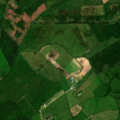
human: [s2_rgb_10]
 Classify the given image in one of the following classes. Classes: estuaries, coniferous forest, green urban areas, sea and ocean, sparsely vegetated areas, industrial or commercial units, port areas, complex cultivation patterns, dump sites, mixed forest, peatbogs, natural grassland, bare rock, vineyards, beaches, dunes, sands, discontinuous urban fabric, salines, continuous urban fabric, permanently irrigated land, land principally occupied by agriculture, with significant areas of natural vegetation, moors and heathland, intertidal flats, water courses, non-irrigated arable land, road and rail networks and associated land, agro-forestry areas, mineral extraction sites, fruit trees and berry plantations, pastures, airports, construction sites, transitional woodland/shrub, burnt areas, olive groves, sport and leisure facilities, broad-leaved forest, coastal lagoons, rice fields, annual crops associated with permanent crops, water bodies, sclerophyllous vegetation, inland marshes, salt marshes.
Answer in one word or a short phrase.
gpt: pastures, land principally occupied by agriculture, with significant areas of natural vegetation, coniferous forest